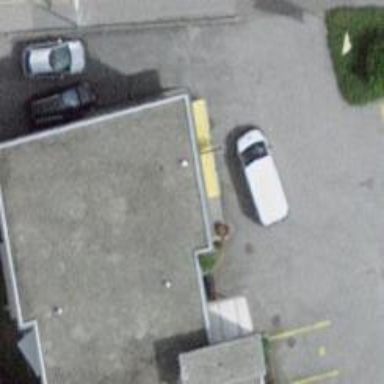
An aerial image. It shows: Convenience shop.